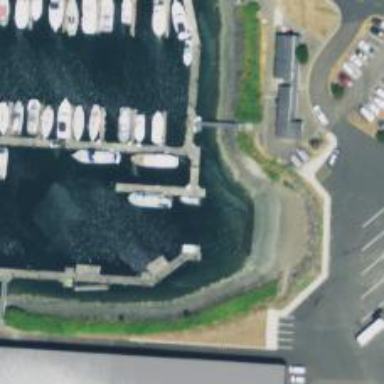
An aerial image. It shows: Man-made pier.